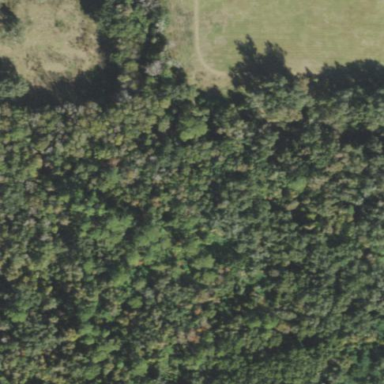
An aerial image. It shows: Mixed leaf woodland.